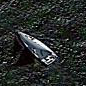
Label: Civil_yacht